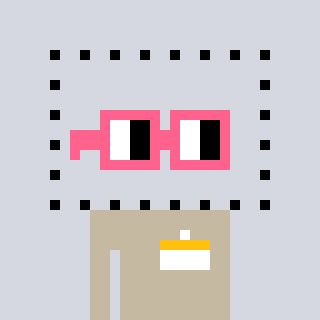
a pixel art character with square pink glasses, a void-shaped head and a bege-colored body on a cool background